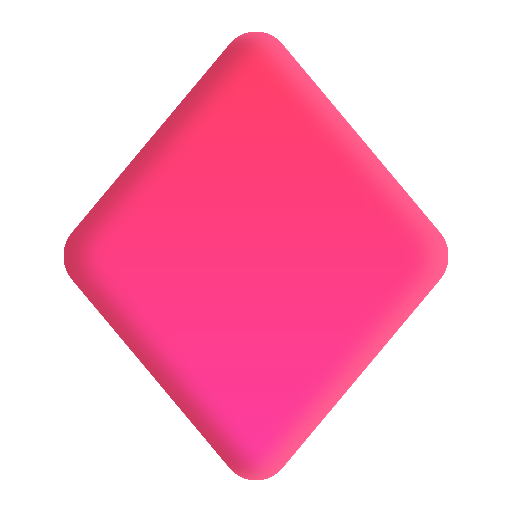
diamond suit color